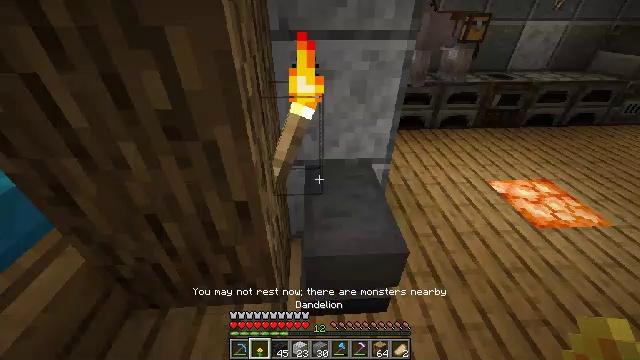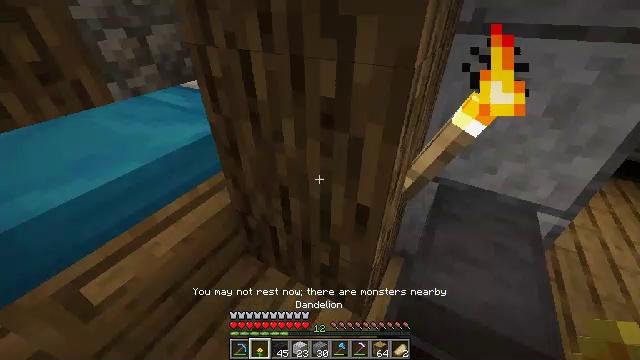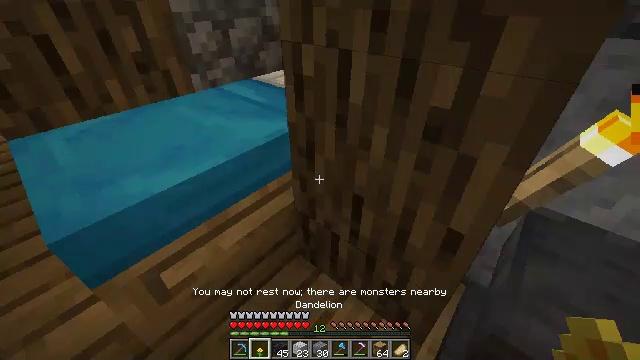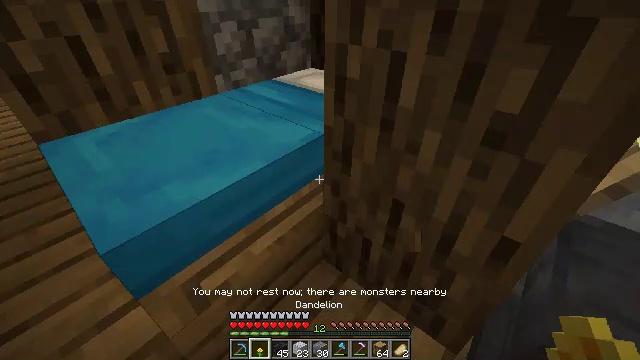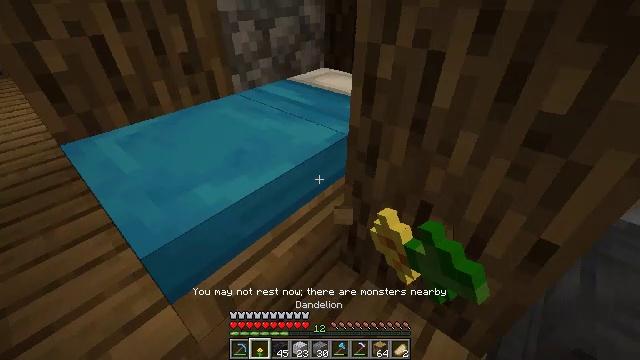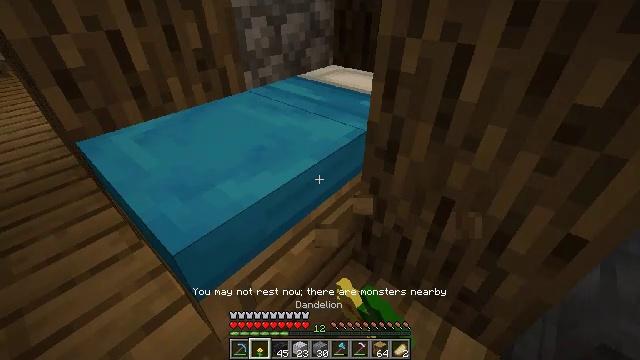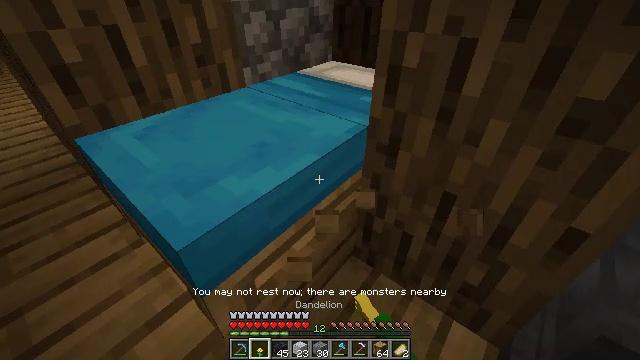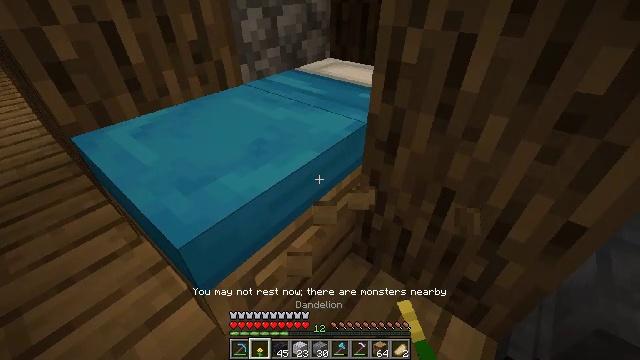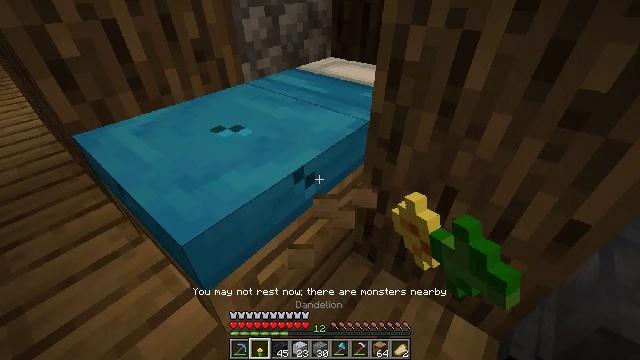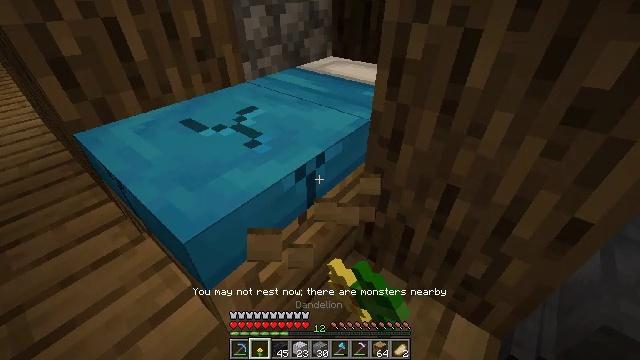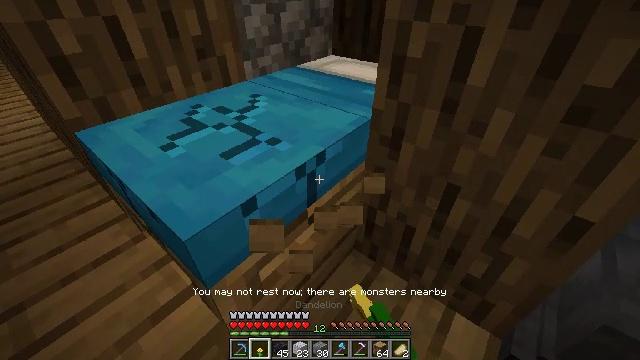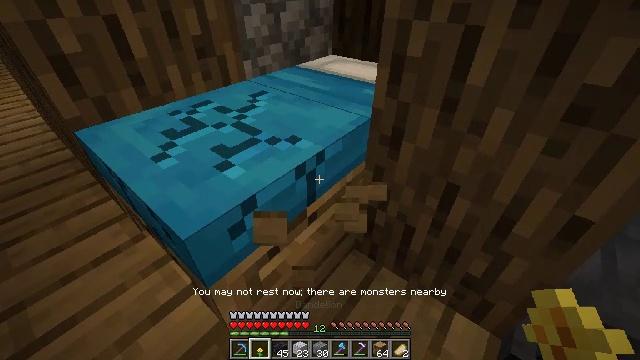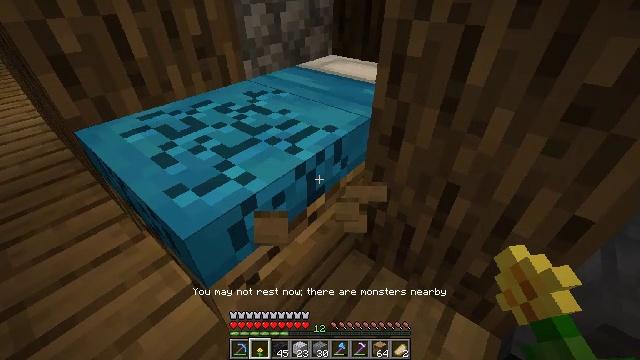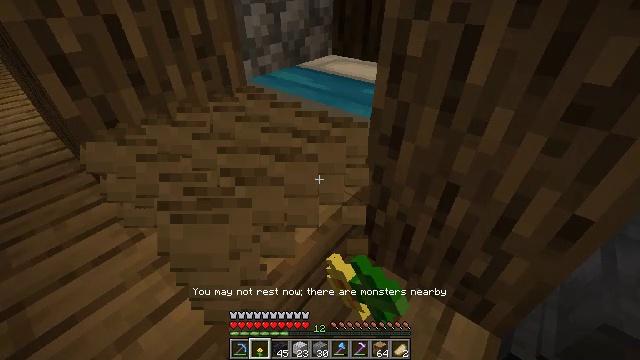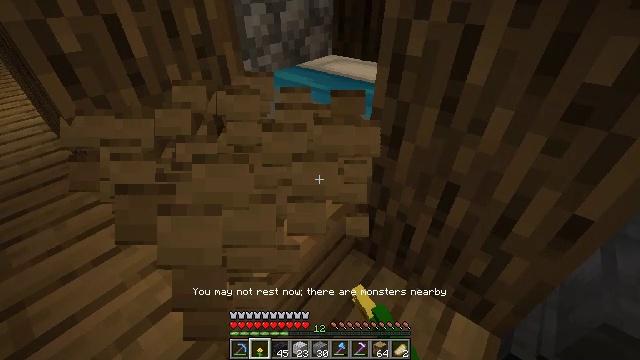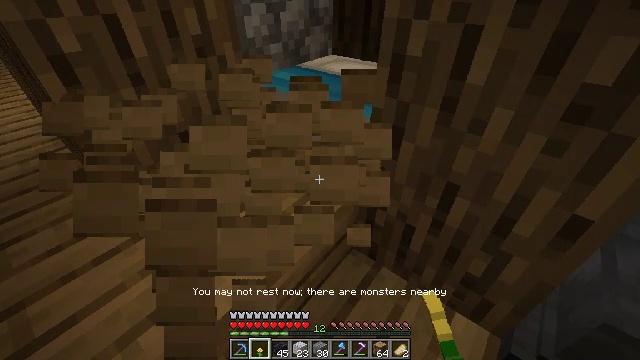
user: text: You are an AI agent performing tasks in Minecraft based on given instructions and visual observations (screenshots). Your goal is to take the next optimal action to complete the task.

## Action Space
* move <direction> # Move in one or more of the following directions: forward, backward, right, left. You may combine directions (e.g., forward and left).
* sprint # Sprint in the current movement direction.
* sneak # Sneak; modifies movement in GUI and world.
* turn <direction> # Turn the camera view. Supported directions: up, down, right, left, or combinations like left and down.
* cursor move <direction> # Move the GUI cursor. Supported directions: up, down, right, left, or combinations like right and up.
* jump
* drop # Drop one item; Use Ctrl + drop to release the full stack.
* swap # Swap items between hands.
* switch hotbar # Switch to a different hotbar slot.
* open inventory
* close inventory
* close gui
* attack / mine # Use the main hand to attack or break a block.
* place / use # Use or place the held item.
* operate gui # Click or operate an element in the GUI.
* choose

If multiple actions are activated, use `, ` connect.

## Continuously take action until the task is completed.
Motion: motion action
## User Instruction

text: Gather the light blue bed from its placement.
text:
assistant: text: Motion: move left, turn left
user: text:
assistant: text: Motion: move left, turn left
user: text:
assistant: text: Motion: move left, attack / mine
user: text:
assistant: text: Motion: attack / mine
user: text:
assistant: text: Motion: attack / mine
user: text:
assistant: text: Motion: attack / mine
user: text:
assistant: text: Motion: attack / mine
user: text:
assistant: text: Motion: attack / mine
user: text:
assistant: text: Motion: attack / mine
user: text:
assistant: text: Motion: attack / mine
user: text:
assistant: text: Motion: attack / mine
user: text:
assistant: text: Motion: attack / mine
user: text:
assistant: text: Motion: attack / mine
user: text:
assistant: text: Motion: attack / mine
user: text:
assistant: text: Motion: attack / mine
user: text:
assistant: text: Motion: attack / mine
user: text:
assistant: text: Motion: attack / mine
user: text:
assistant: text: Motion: attack / mine